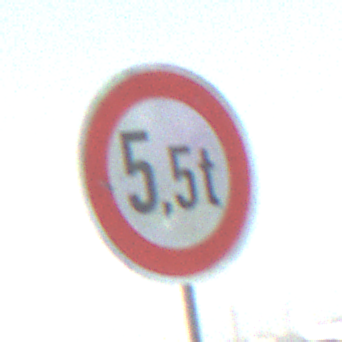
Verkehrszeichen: TatsaechlicheMasse
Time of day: MorningAfternoon
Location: Outdoor (Special)
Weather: Clear
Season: NotSpecified
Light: Natural